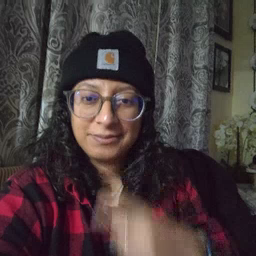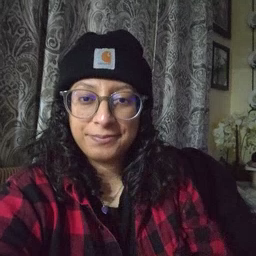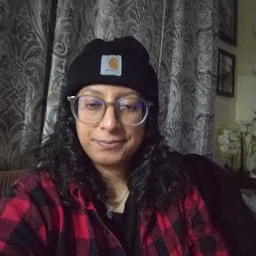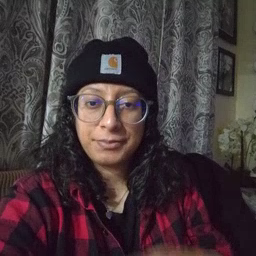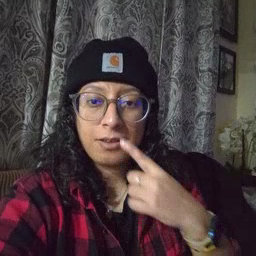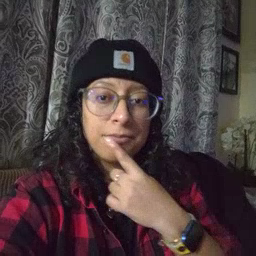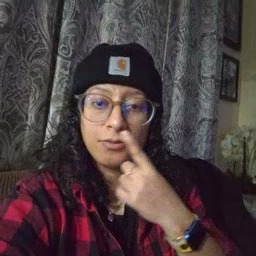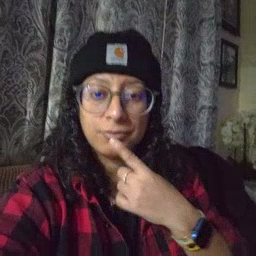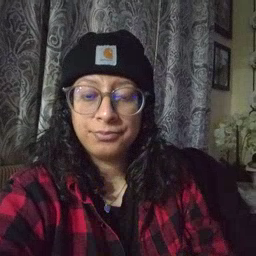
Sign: mouth